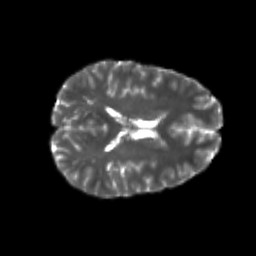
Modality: T2w
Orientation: axial
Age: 20
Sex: male
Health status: healthy
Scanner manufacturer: philips
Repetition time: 7.395 s
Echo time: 0.08599 s